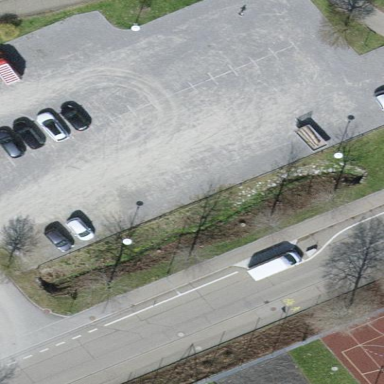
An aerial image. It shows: Parking area with surface.